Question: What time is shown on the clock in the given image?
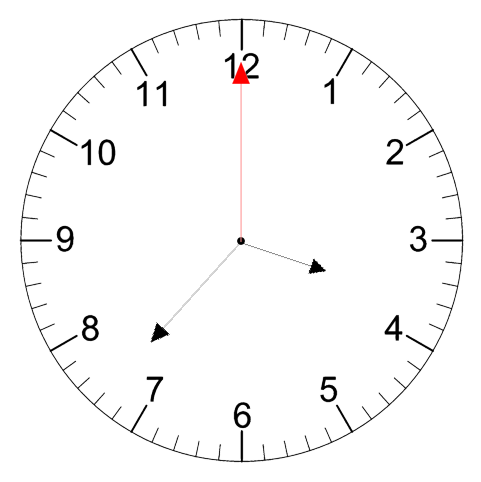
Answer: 03:37:00